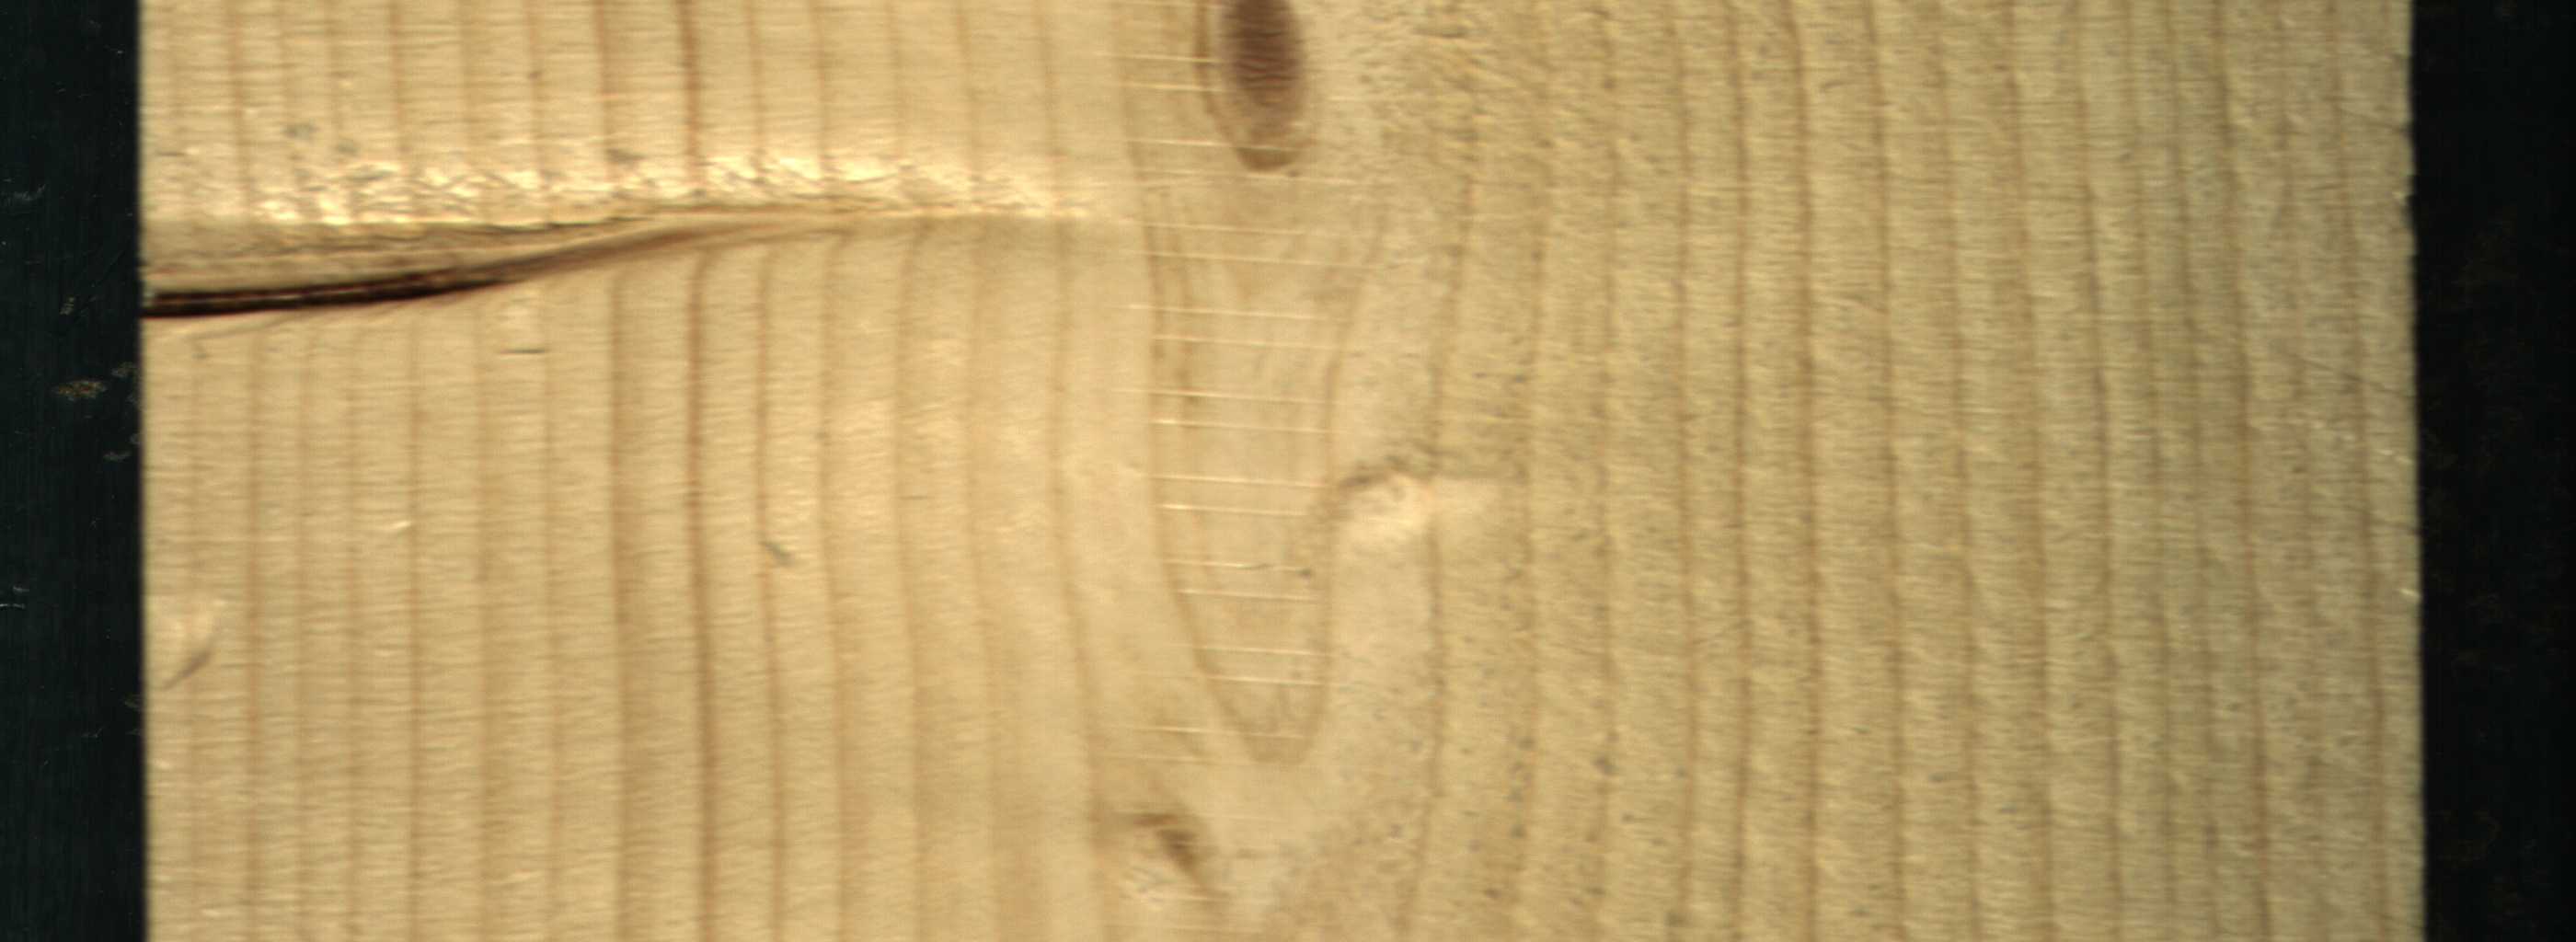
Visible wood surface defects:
Marrow
Dead_Knot